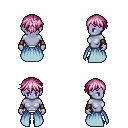
a pixel art fantasy rpg character, female body template, dark elf, purple skin, overskirt, white pants, pink short bangs hairstyle, leather bracers, four views (front, back, left, right), 2x2 character sprite sheet, small pixel art, hard edges, no anti-aliasing